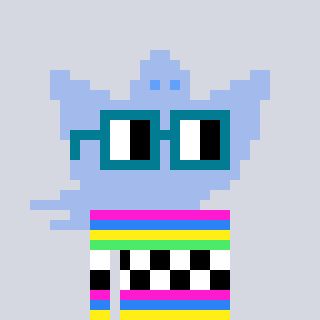
a pixel art character with square dark green glasses, a ghost-B-shaped head and a computerblue-colored body on a cool background